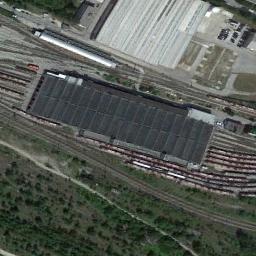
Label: railway_station